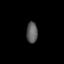
Tissue: lung
Cell type: Endothelial cells
Senescence score: 0.5953
Nuclear area (px): 226
Mean DAPI intensity: 94.155